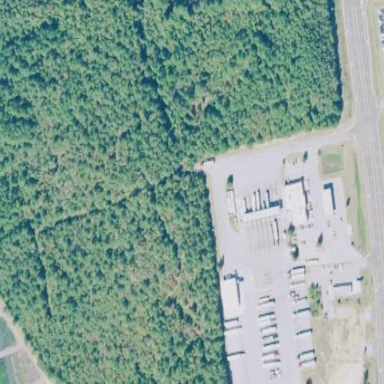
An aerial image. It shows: Woodland with needle-leaved trees. It is Evergreen Forest Land.